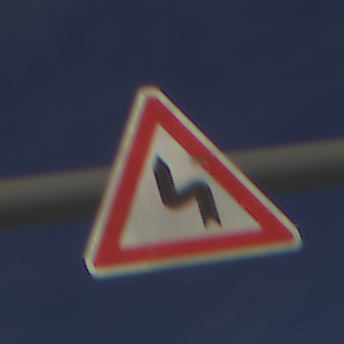
Verkehrszeichen: DoppelkurveZunaechstLinks
Umgebung: Outdoor, RoadRail
Tageszeit: MorningAfternoon
Wetter: PartlyCloudy
Licht: Natural
Jahreszeit: NotSpecified
Kontrast: HighContrast